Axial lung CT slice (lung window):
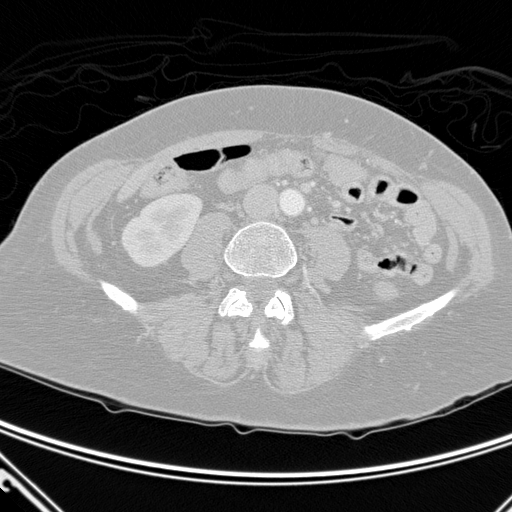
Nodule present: no